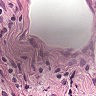
Metastatic tissue present: no